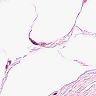
Metastatic tissue present: no